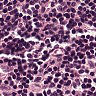
Metastatic tissue present: no